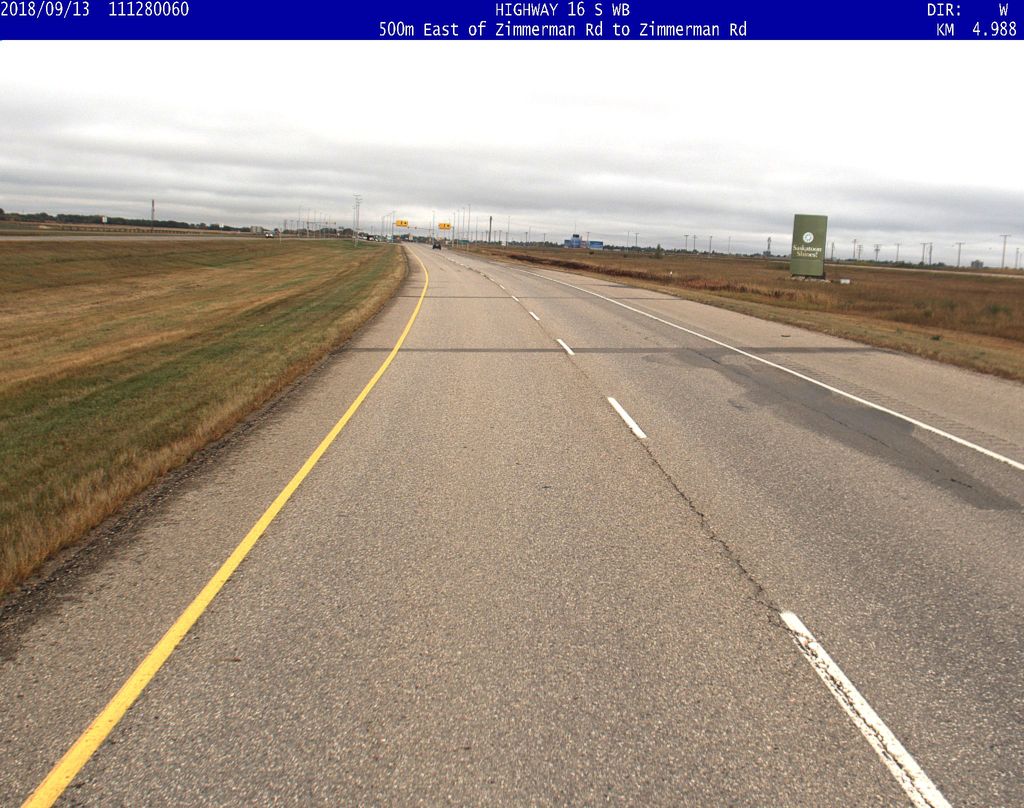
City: saskatoon